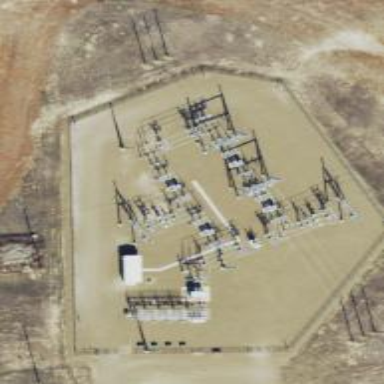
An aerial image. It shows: Switch used for power control.